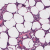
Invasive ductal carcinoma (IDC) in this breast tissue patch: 0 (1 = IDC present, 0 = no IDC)